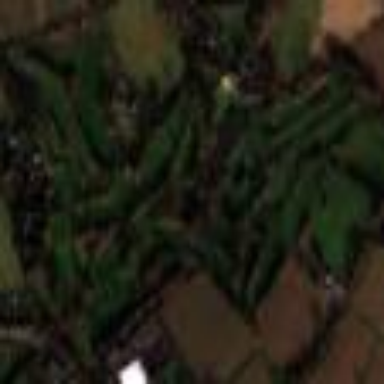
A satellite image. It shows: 27-hole golf course nestled within leisure land.